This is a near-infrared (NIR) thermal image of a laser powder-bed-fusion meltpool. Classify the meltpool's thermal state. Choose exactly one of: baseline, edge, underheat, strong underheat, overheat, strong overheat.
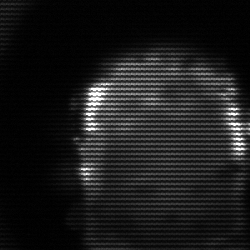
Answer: baseline